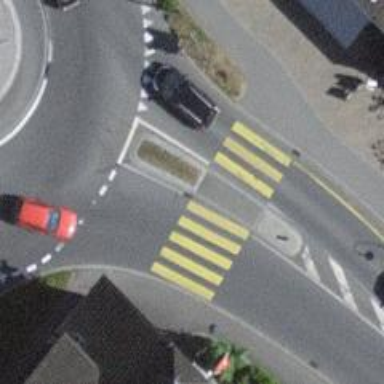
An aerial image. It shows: Road with "give way" sign.